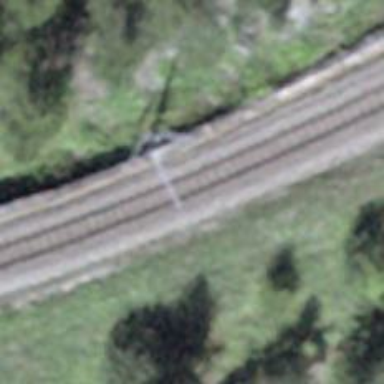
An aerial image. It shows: Narrow-gauge railway with 1 track. The tracks are electrified with contact line.